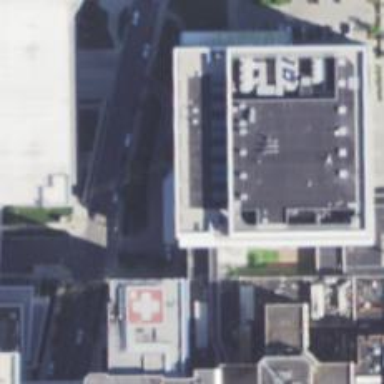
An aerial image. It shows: Healthcare facility identified as hospital.